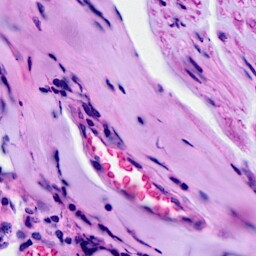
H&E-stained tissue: Breast